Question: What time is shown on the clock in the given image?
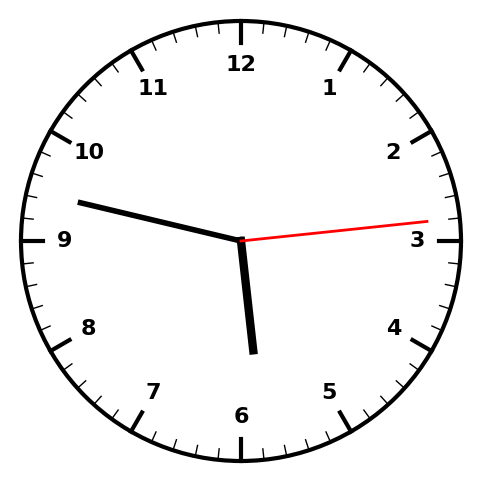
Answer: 05:47:14